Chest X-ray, PA view. Patient: 32 years old, sex M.
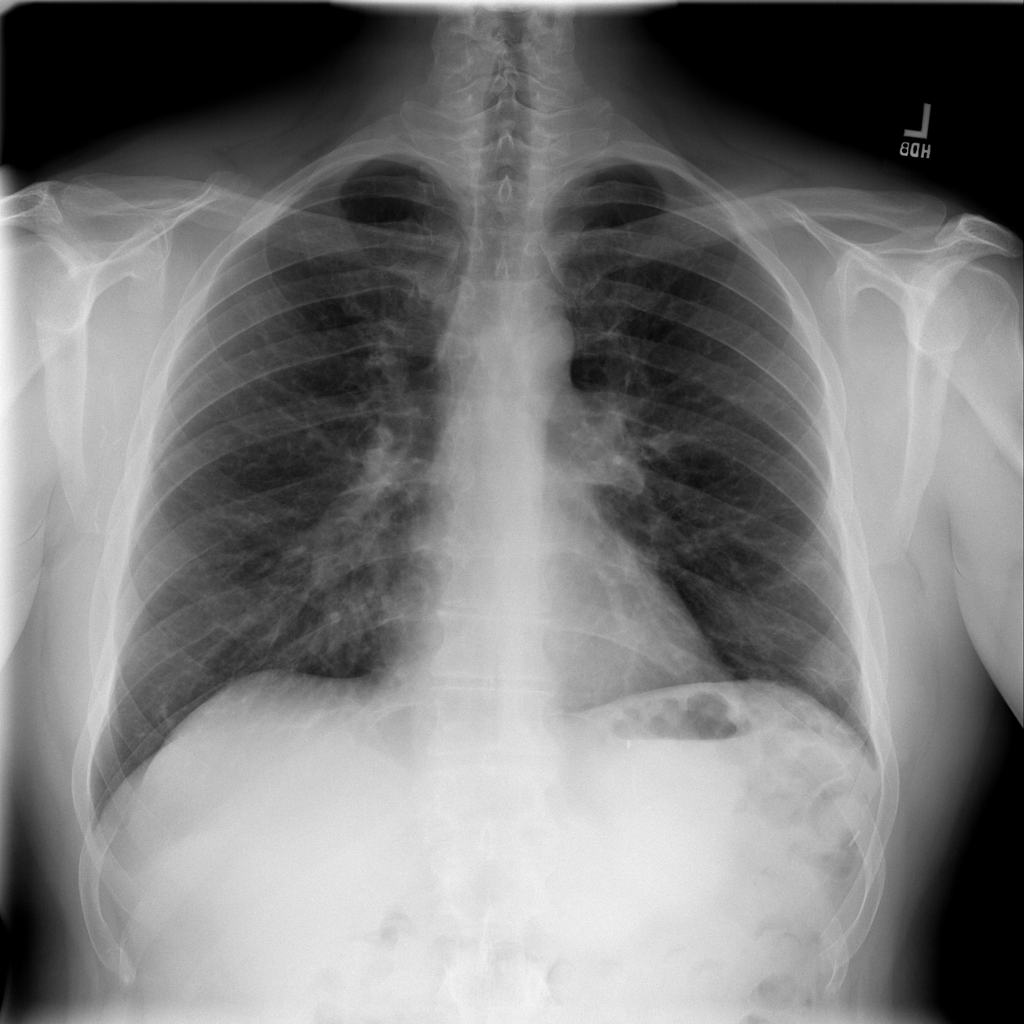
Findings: No Finding